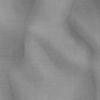
Label: not_dusty